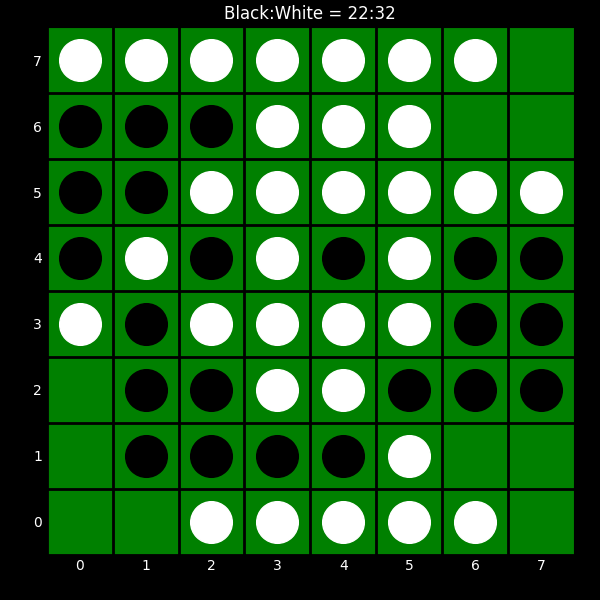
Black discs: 22
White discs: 32